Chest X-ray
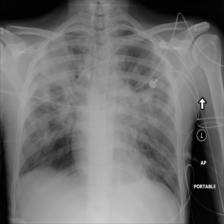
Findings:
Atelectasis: positive
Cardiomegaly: negative
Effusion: negative
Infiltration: negative
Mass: negative
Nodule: negative
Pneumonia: negative
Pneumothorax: negative
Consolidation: negative
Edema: negative
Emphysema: negative
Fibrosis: negative
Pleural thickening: negative
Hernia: negative